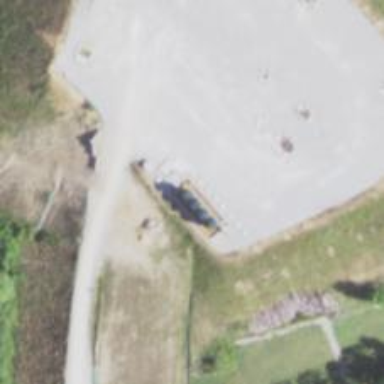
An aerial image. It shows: Storage tank that is man-made.